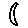
Label: moon